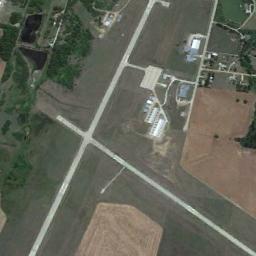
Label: airport